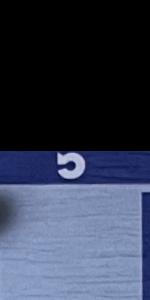
Label: Empty